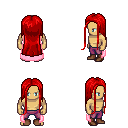
a pixel art fantasy rpg character, male body template, human, tanned skin, pink cape, magenta pants, red extra-long hairstyle, brown shoes, four views (front, back, left, right), 2x2 character sprite sheet, small pixel art, hard edges, no anti-aliasing